Question: I am having big troubles representing a sparse matrix in C with a multi-list, as my university teacher asked.

For what I understood there are several kinds of lists:
- - -
Any help on how to implement this would be greatly appreciated.
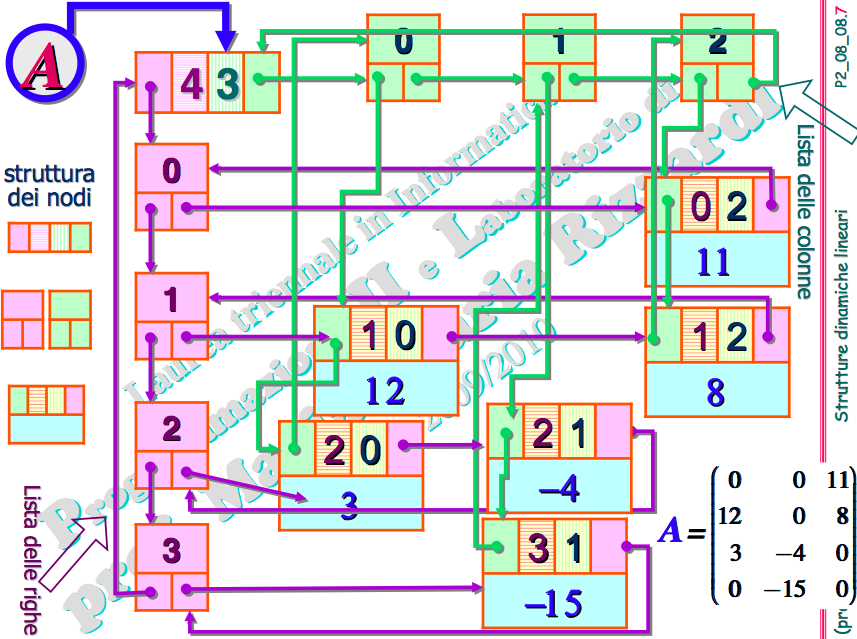
Answer: ( I will explain how can you represent the picture if that is what are you asking )From your picture I understand that you have 3 types of nodes and some rules:
- - -
Rules:
1. The b) element has a pointer to the first row element and first column element
2. Each row element has a pointer to the next row element ( the last has a pointer to the b) element )
3. Each colum element has a pointer to the next colum element and the last has a pointer to the b) element
4. each row has the second pointer pointing the first c) element on their row
5. each colum has the second pointer pointing to the first c) element on their colum
6. each element points to: the next c) element on their row and the next c) element on their column ( if there is no next element on the row just point to the row element, and if there is no next element on the column just point to the column element)
For each rule if you can't apply you just skip it and leave that pointer null
Hope it helped.
You can create some custom <URL> and just apply the rules
<URL> you have a simple tutorial